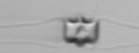
Label: Chaetoceros_didymus